Interaction volume radius: 5 \u00c5
Interaction volume height: 10 \u00c5
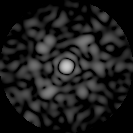
Disorder parameter: 0.781